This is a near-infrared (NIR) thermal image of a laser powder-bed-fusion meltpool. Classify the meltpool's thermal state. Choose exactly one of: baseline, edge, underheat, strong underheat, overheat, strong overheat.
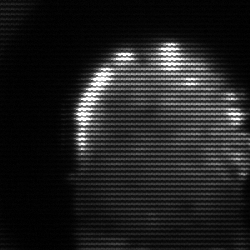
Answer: baseline